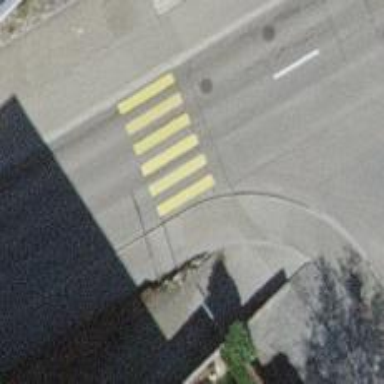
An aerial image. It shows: Zebra crossing on the road.